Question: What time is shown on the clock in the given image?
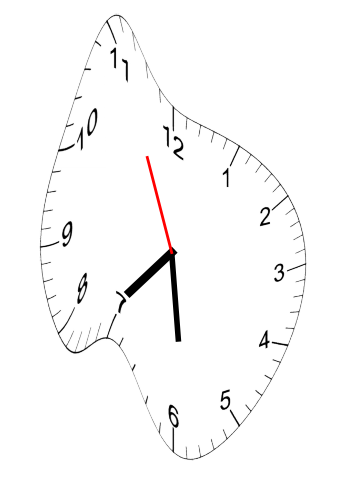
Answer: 07:28:56